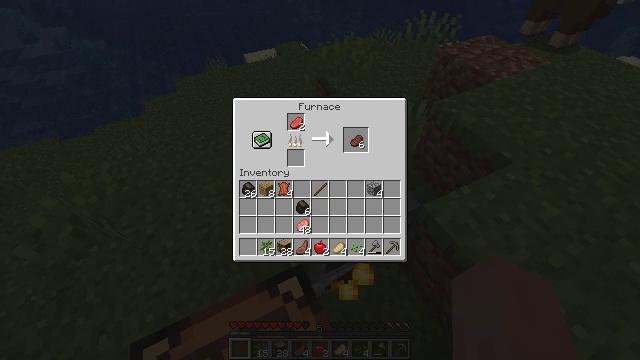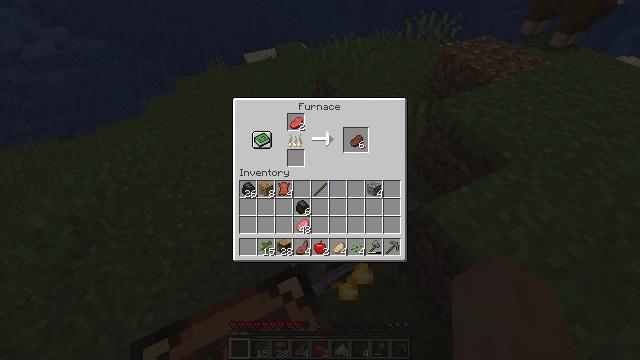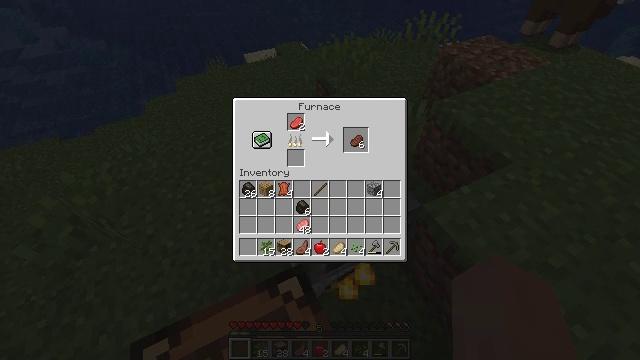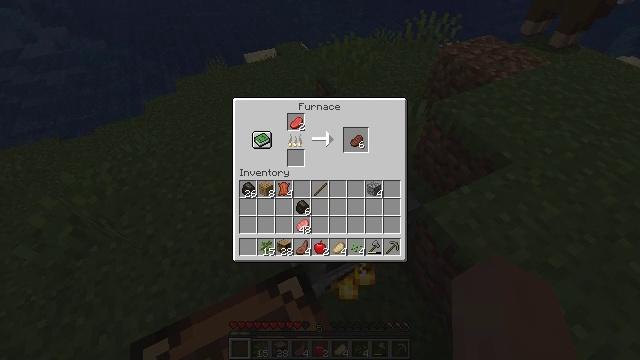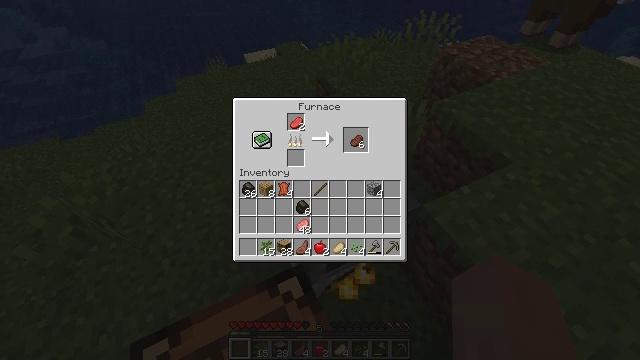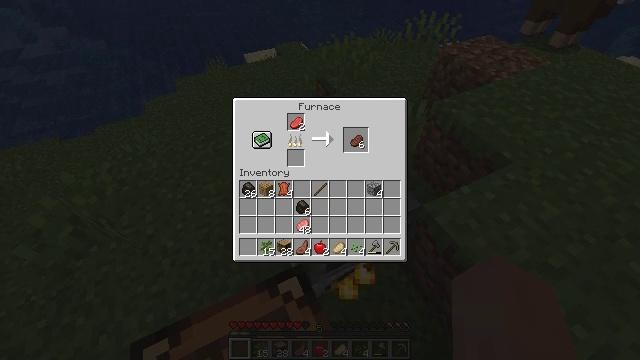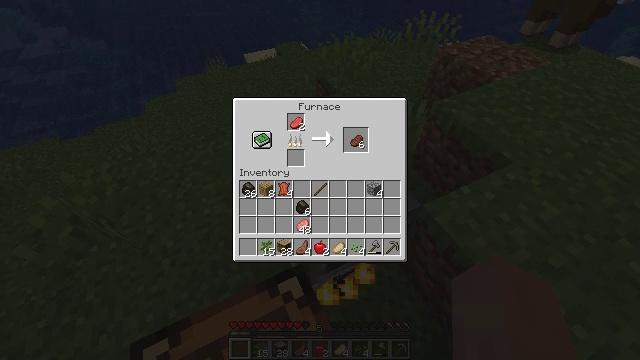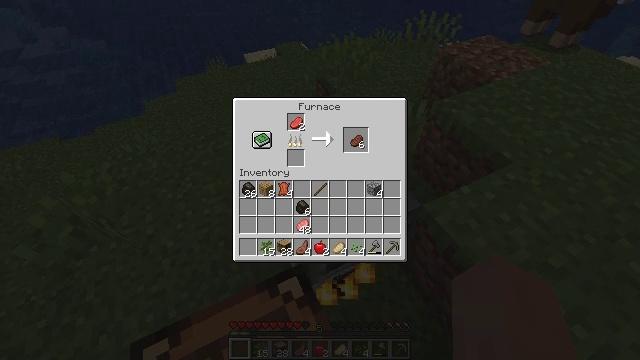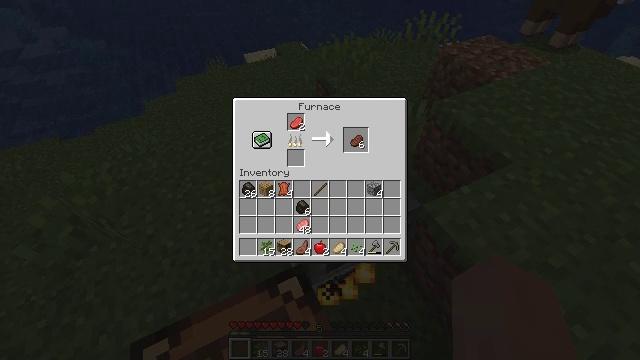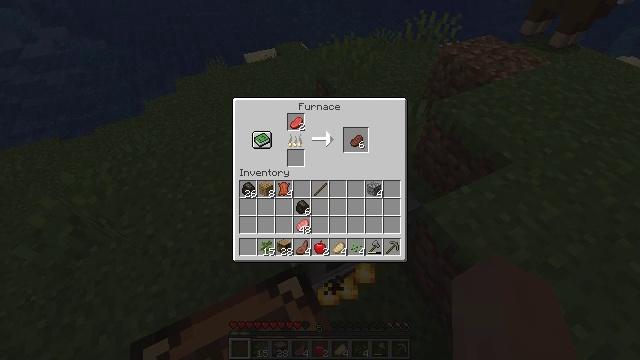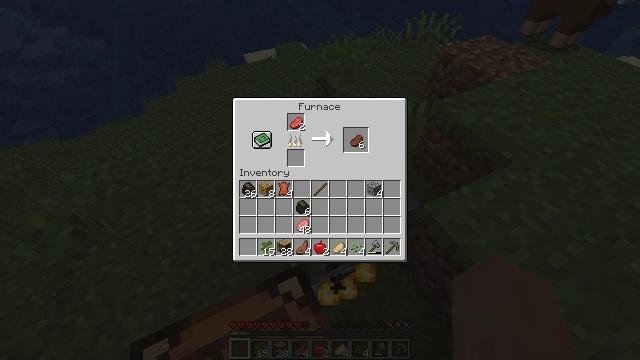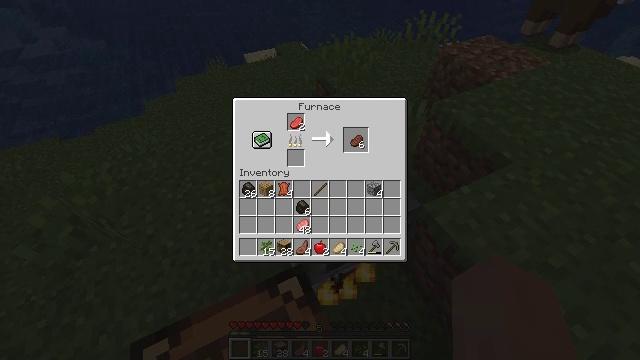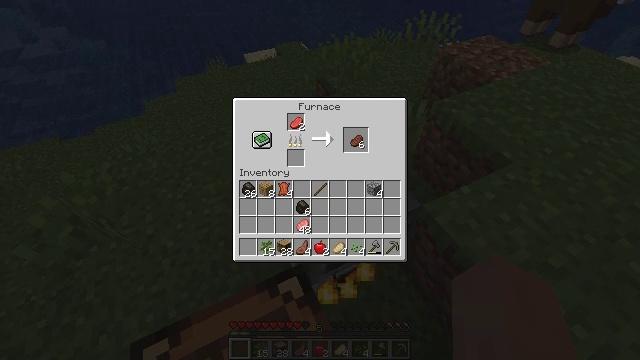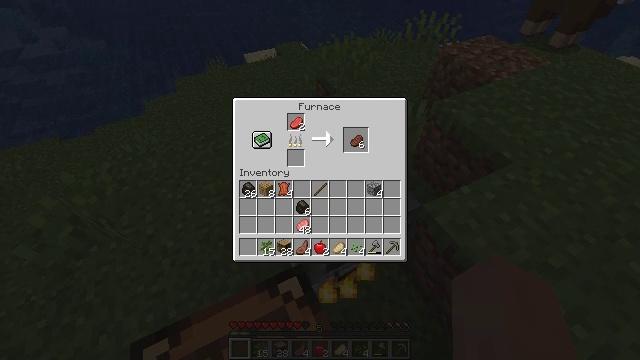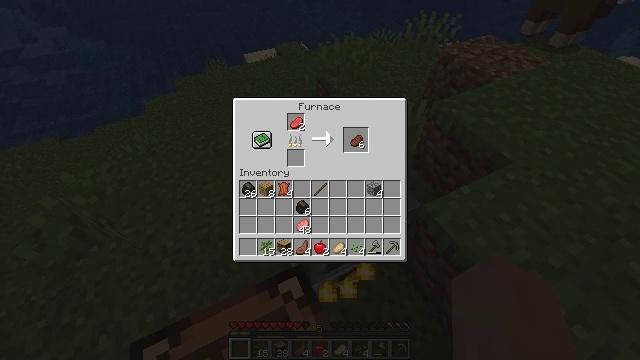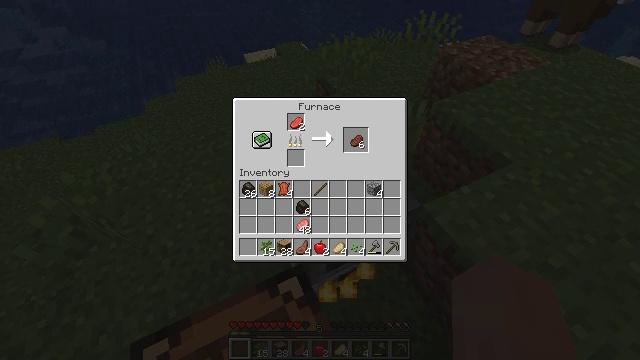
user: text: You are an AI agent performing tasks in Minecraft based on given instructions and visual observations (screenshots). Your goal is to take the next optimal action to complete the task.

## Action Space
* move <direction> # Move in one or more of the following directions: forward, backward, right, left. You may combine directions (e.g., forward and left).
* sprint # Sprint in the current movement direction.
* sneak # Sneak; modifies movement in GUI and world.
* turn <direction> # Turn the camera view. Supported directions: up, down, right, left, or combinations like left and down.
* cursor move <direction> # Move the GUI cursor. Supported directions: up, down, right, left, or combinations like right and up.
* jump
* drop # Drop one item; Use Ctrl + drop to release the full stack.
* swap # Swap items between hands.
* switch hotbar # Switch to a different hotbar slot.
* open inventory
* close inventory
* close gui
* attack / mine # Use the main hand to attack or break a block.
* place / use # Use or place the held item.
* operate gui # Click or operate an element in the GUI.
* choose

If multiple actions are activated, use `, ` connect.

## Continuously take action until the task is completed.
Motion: motion action
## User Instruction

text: Open the furnace and cook beef.
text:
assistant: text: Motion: no_op
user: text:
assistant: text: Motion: no_op
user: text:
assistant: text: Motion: no_op
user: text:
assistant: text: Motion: no_op
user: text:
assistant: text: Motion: no_op
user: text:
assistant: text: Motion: no_op
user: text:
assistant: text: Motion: no_op
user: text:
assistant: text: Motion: no_op
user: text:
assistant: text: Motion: no_op
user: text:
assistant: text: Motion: no_op
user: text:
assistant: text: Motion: no_op
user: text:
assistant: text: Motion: no_op
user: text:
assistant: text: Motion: no_op
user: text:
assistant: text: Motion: no_op
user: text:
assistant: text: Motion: no_op
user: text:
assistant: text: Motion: no_op
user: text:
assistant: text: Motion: no_op
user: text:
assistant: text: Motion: no_op
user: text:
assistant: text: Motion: no_op
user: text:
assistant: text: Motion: no_op
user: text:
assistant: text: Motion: no_op
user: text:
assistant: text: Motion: no_op
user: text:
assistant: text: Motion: no_op
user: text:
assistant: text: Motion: no_op
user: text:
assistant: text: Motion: no_op
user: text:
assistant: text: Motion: no_op
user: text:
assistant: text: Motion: no_op
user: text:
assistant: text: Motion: no_op
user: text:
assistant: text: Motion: no_op
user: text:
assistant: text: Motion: no_op